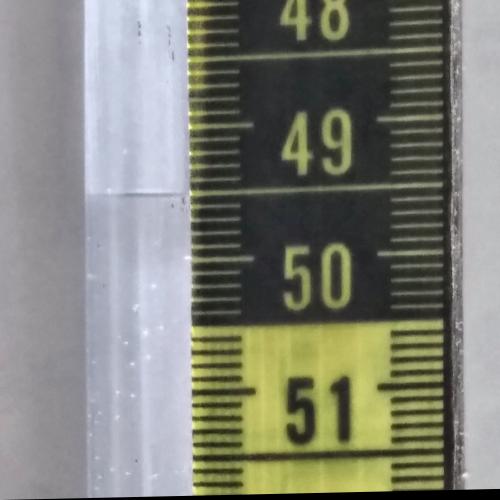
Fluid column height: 49.5 cm